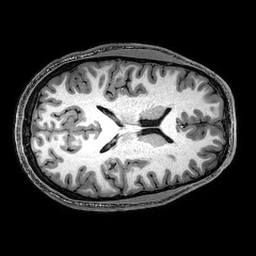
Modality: T1w
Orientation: axial
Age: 24
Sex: male
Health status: healthy
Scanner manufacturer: philips
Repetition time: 0.008319 s
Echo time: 0.00383 s